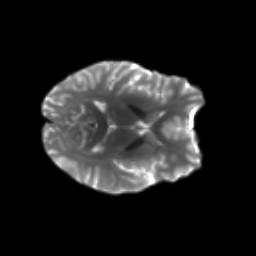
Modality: T2w
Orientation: axial
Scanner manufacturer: siemens
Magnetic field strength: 3 T
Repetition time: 4.16 s
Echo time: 0.0806 s